Interaction volume radius: 5 \u00c5
Interaction volume height: 15 \u00c5
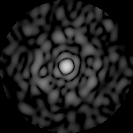
Disorder parameter: 0.8422